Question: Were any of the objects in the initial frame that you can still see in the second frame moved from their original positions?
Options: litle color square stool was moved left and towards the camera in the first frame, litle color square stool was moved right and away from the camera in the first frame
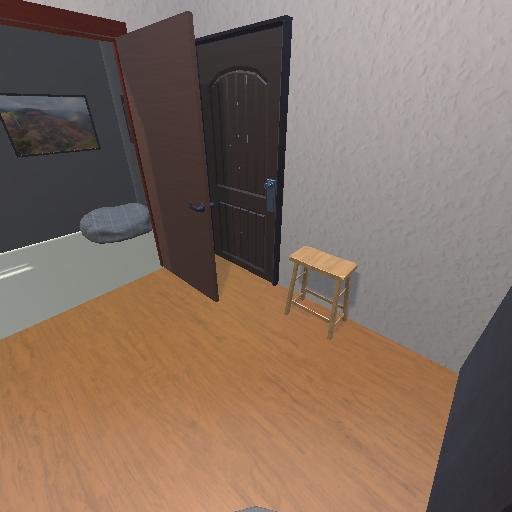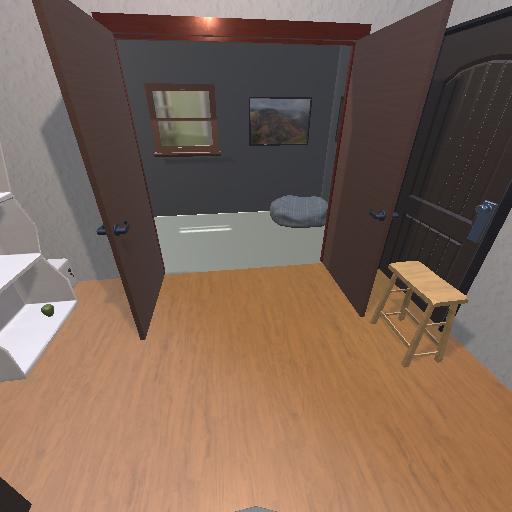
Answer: litle color square stool was moved left and towards the camera in the first frame